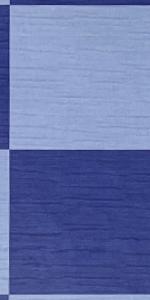
Label: Empty